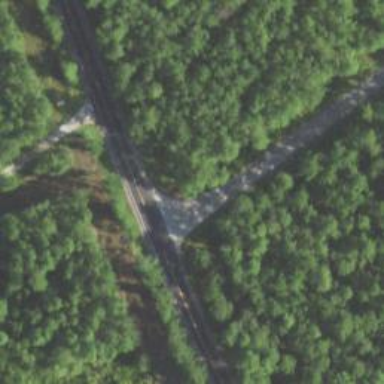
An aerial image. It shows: Stop road.